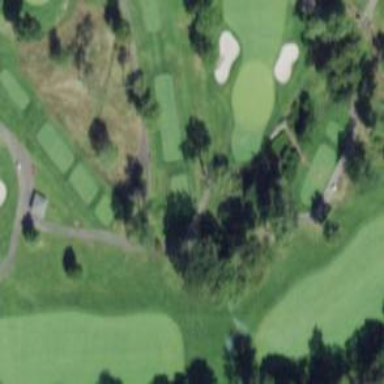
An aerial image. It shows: Pathway for golfing.